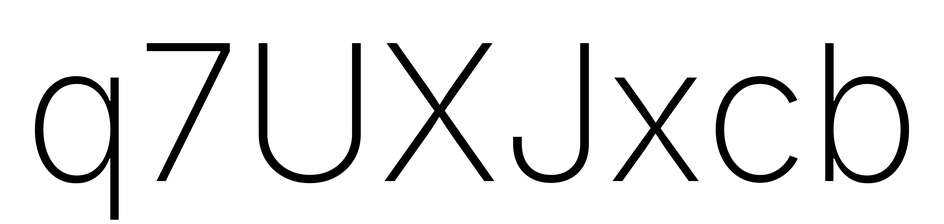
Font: Inter_ExtraLight